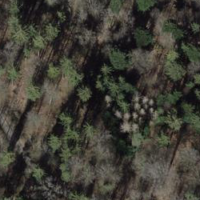
EUNIS habitat code: 44
Species observed at this site:
Tussilago farfara